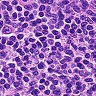
Metastatic tissue present: no